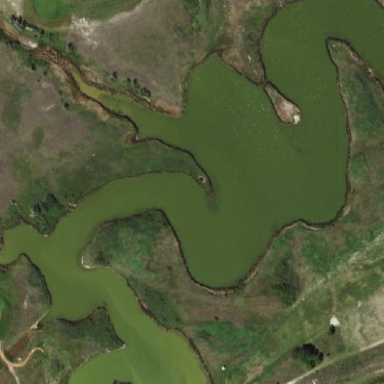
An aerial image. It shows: Water hazard on golf course. The hazard is natural water feature.